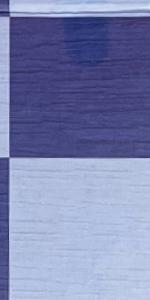
Label: Empty